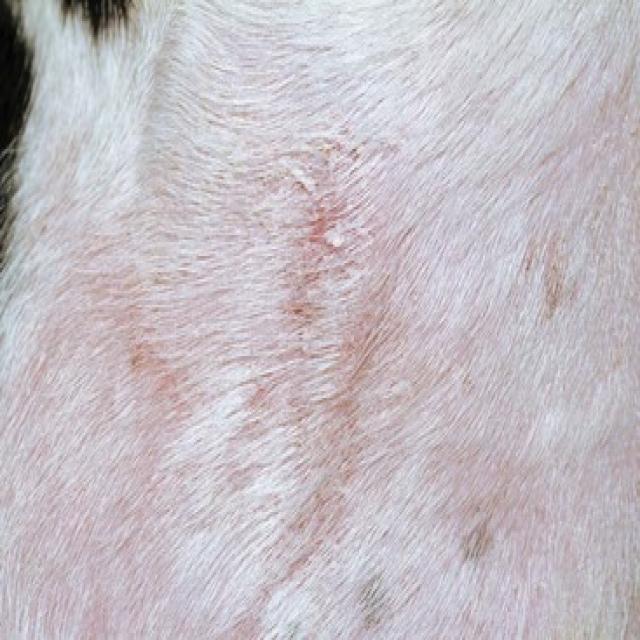
Canine fungal skin infection — characterized by alopecia, scaling, crusting, and circular lesions. Common agents include Malassezia and Candida species.